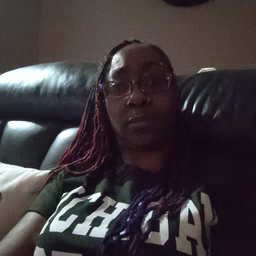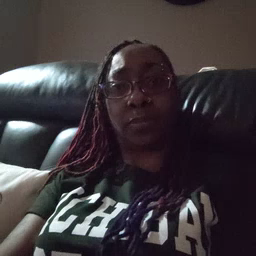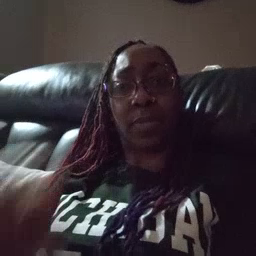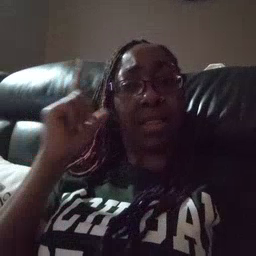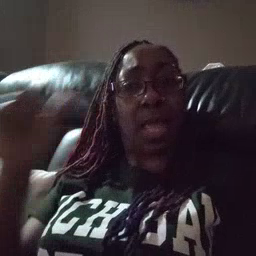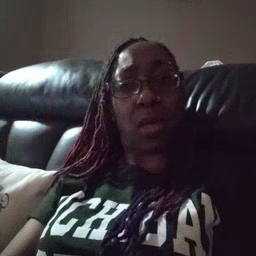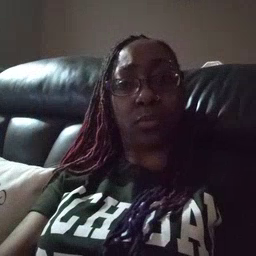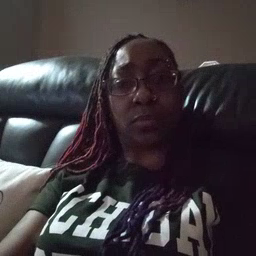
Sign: loud